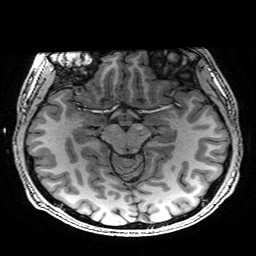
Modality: T1w
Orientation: coronal
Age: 19
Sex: female
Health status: healthy